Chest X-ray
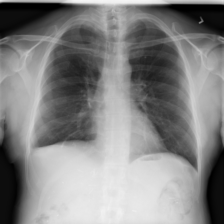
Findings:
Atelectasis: negative
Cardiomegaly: negative
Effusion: negative
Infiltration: negative
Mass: negative
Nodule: negative
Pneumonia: negative
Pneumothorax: negative
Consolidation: negative
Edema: negative
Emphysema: negative
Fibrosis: negative
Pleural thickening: negative
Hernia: negative